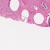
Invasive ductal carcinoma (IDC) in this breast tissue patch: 0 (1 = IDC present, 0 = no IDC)